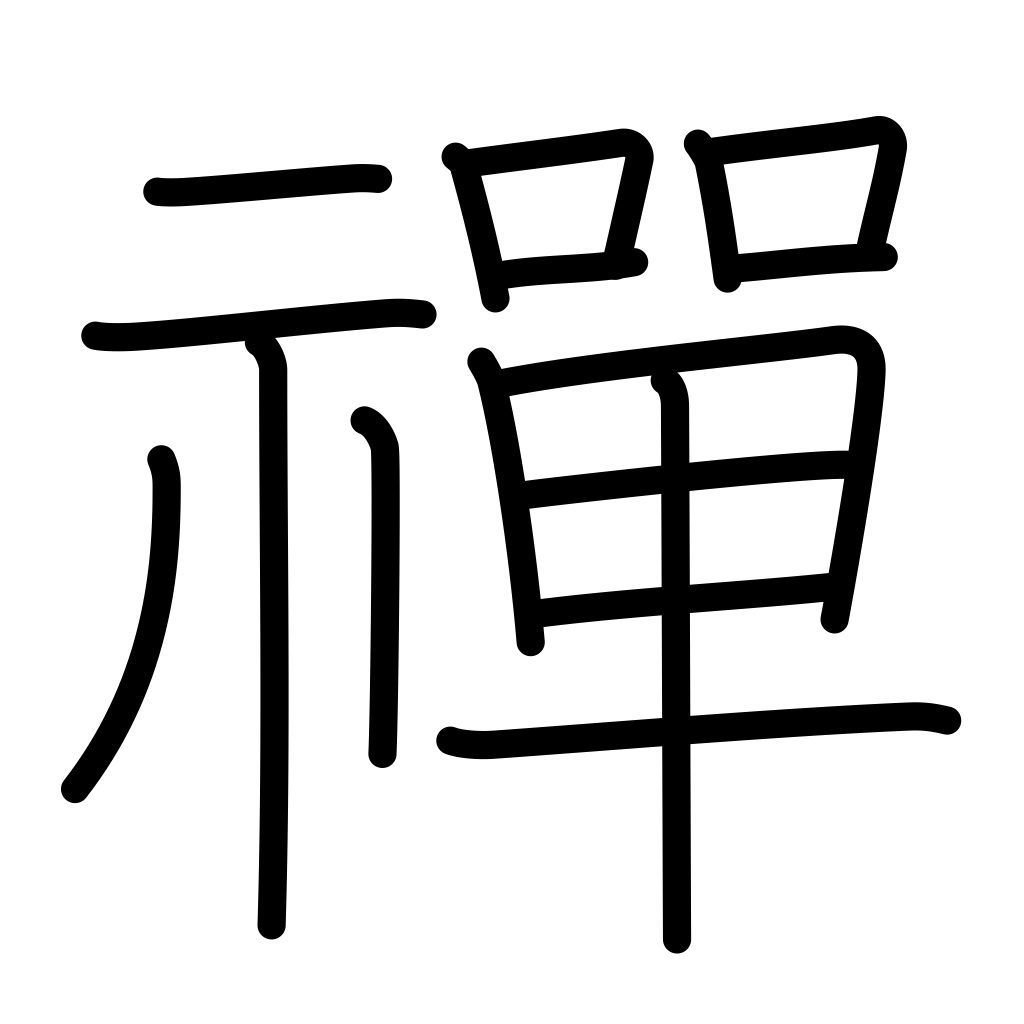
Meaning: Zen Buddhism, silent meditation